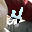
Label: 4